Field crop: tomato
Growth stage: 2
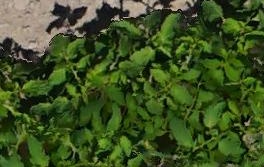
Species: tomato